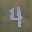
Label: 4